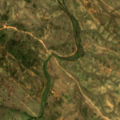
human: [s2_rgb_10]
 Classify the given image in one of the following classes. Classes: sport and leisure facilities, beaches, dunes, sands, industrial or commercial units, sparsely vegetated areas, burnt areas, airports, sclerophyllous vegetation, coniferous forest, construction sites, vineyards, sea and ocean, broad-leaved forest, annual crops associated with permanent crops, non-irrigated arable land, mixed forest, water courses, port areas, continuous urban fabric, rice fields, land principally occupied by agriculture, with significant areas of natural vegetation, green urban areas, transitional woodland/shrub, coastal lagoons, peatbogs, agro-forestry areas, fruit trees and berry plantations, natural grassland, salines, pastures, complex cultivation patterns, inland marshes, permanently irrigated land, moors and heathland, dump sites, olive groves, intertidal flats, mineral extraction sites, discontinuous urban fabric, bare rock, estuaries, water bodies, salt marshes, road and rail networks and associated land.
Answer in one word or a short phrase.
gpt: non-irrigated arable land, land principally occupied by agriculture, with significant areas of natural vegetation, agro-forestry areas, transitional woodland/shrub